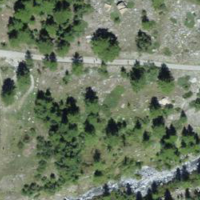
EUNIS habitat code: 31
Species observed at this site:
Erebia tyndarus